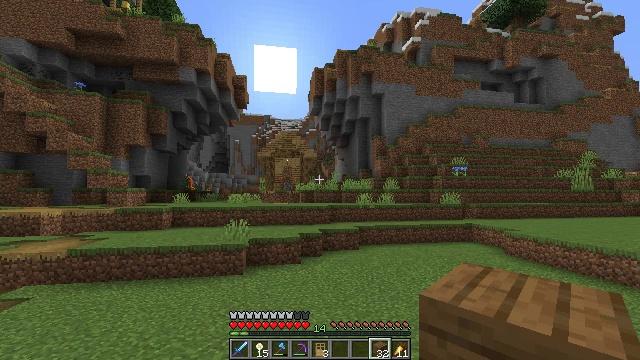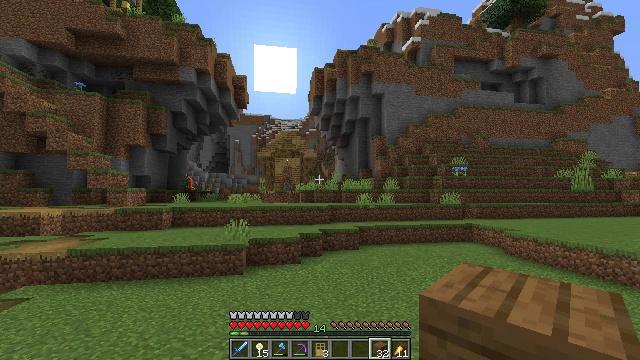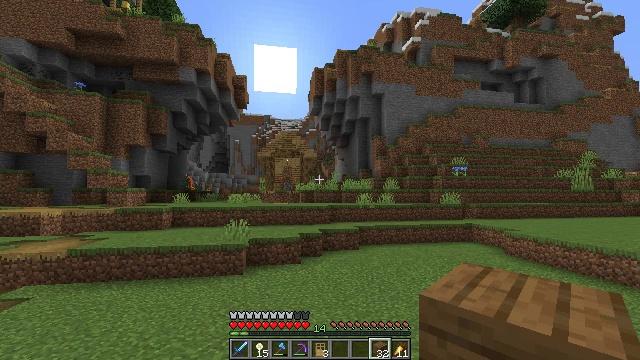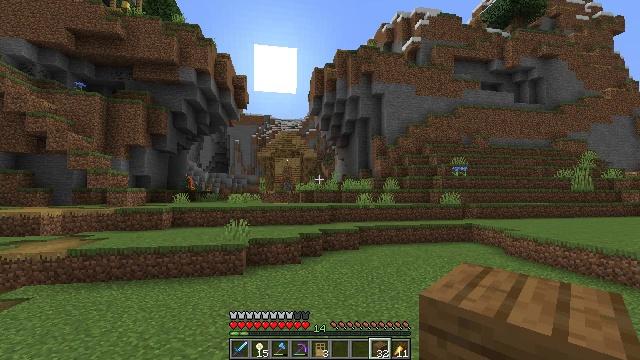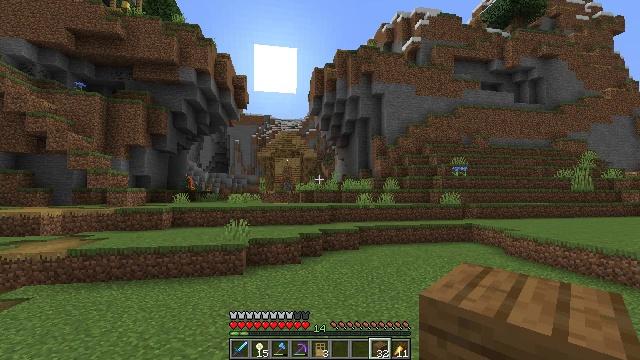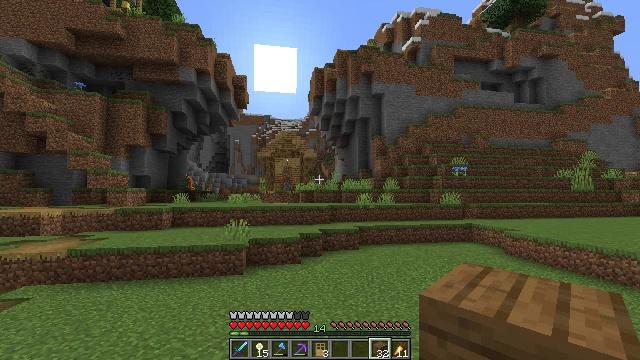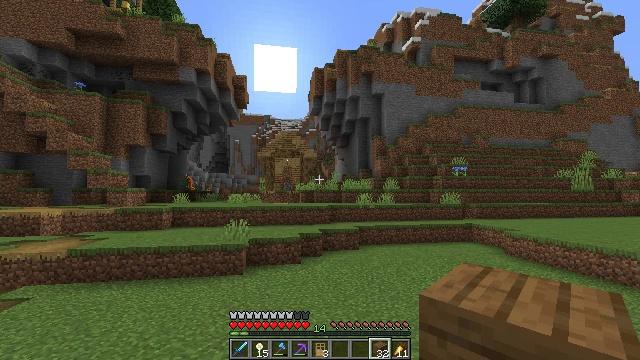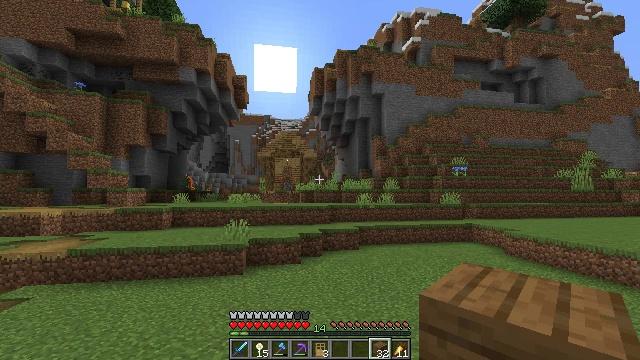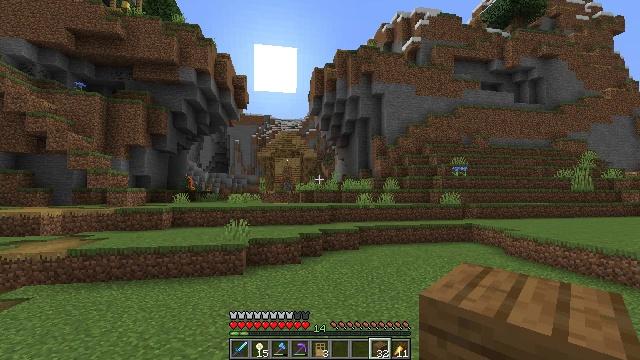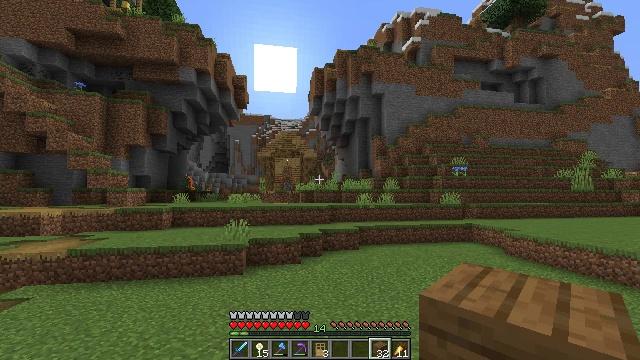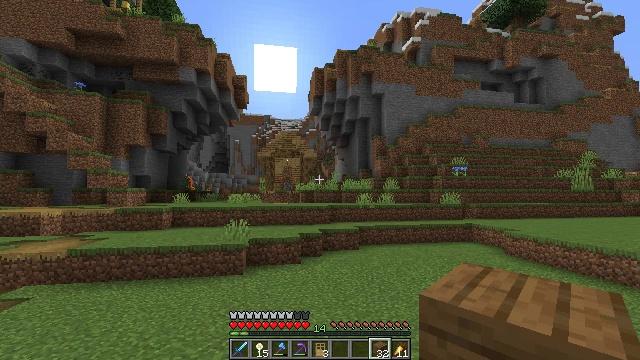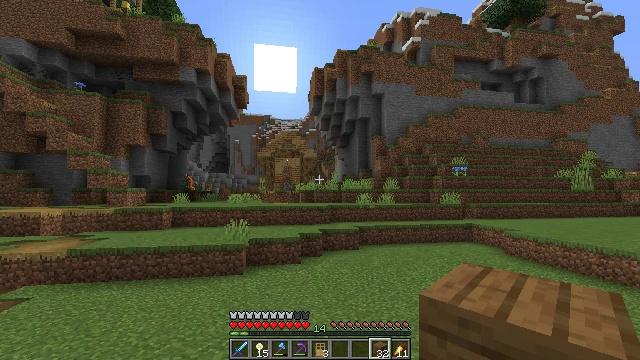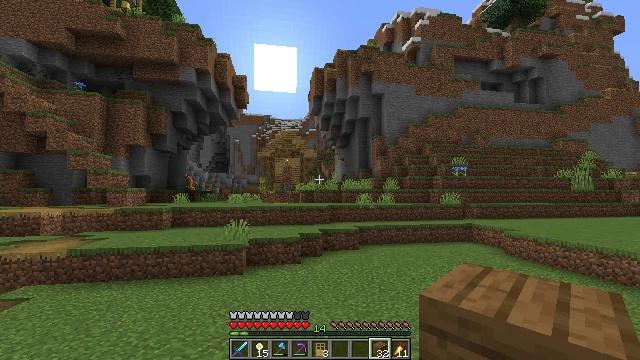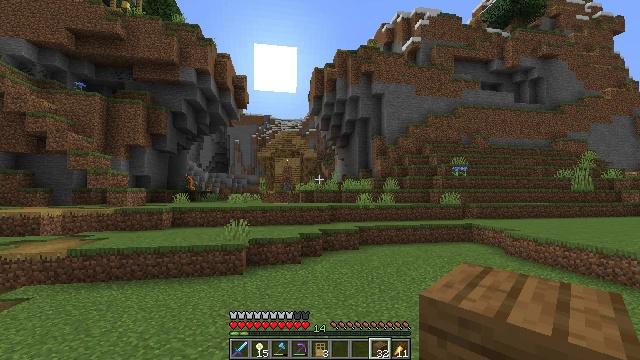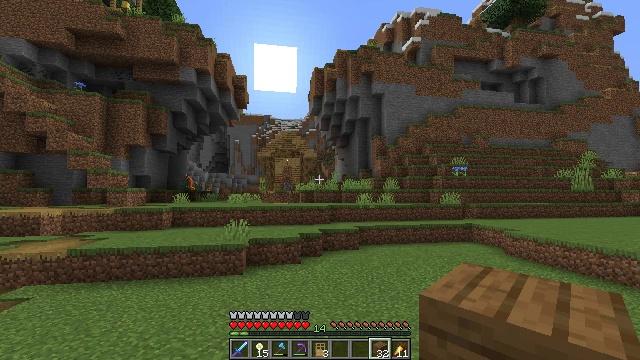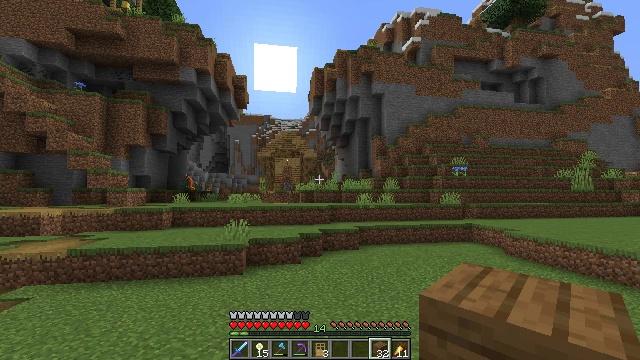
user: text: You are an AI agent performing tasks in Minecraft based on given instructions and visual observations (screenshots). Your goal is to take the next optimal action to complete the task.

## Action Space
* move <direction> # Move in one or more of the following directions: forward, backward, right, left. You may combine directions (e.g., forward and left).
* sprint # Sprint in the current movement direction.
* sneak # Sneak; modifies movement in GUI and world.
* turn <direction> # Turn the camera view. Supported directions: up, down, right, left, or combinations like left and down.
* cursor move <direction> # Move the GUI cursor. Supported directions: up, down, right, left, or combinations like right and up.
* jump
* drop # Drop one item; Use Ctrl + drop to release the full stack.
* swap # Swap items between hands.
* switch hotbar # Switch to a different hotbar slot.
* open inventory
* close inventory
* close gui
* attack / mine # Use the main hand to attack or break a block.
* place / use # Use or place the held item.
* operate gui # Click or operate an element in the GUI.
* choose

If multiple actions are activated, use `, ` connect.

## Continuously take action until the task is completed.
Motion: motion action
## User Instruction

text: Mine tall grass from the ground.
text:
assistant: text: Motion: no_op
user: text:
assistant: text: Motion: no_op
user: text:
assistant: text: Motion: no_op
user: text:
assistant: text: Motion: no_op
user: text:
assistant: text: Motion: no_op
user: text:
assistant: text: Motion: no_op
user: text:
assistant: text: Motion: no_op
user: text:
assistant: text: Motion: no_op
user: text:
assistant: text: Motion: no_op
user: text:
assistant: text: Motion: no_op
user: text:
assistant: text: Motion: no_op
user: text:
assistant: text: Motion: no_op
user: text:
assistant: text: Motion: no_op
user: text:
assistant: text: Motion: no_op
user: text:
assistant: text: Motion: no_op
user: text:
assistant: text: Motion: no_op
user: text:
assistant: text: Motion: no_op
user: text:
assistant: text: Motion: no_op
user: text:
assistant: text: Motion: no_op
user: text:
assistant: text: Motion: no_op
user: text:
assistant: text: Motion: no_op
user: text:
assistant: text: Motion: no_op
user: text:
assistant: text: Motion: no_op
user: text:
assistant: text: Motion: no_op
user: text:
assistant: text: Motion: no_op
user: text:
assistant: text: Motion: no_op
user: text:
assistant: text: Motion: no_op
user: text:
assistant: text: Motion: no_op
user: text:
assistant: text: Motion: no_op
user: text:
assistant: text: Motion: no_op